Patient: sex M, age 69
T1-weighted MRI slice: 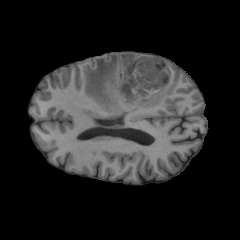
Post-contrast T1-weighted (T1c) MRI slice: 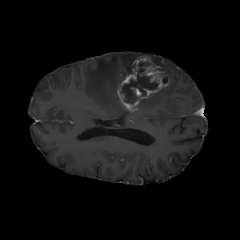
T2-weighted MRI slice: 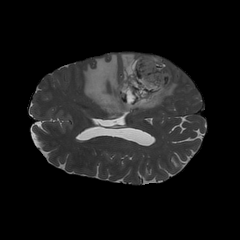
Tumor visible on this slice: yes
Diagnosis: Glioblastoma, IDH-wildtype
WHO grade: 4